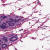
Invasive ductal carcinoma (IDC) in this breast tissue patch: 0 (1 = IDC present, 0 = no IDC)